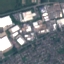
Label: Industrial